Question: I'm using EGit (for Eclipse) with a team of devs. We have been creating a lot of 'feature' and 'fix' branches for new work, and then merging them into our 'release' branches when they are completed. Right after they are merged into the correct 'release' branch, these temporary branches are usually deleted to keep our remote repo clean.
I'm noticing that when these branches get deleted, I will fetch from our remote repo, but EGit doesn't remove them from my remote tracking view. My remote tracking view will still show deleted branches that are no longer on the remote repo (and there is no indication that they have been deleted). The only way (I have found) to have my remote tracking view reflect the actual repo is to delete all of my remote tracking branches manually (highlight and delete), and then fetch them again. This seems very roundabout, especially since you can prune remote branches via command line, like this:
'git remote prune origin'
Here is my current fetch configuration on my 'origin' remote:

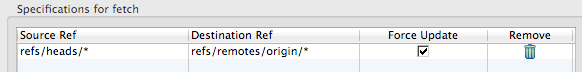
Answer: Update March 2014: As mentioned by <URL> added that prune feature.
You can see said feature introduced in this <URL>
The <URL> can be added to your Egit configuration:
<URL>
---
Original answer (March 2013)
> EGit perform this pruning when remote tracking branches change (after I fetch).
Not that I know of.
More generally, perform any action after each fetch on the client side is not possible with hooks.
It has <URL>, but removed, for security reason in a multi-user environment.